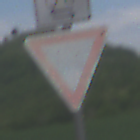
Verkehrszeichen: VorfahrtGewaehren
Zusatzzeichen oben: RichtungsangabeDurchPfeile9
Umgebung: Outdoor, RoadRail
Tageszeit: Midday
Wetter: PartlyCloudy
Licht: Natural
Jahreszeit: NotSpecified
Kontrast: LowContrast